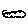
Label: cloud